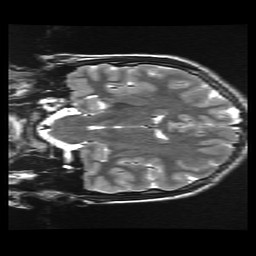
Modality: T2w
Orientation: coronal
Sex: male
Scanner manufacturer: ge
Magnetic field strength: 3 T
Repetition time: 5 s
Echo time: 0.1015 s